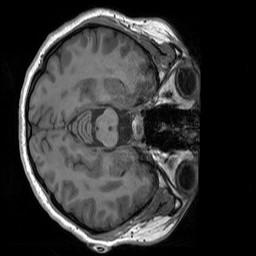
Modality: T1w
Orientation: axial
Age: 22
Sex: female
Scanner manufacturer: siemens
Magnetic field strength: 3 T
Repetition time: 1.9 s
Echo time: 0.00252 s